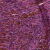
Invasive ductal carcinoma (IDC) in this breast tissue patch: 0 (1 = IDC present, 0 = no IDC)